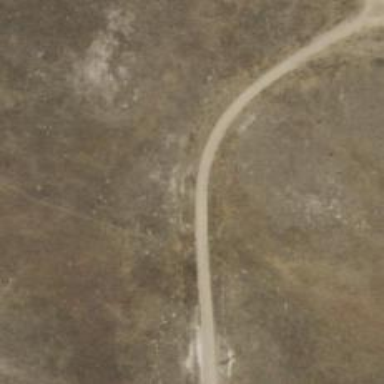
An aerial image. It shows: Road designated for service vehicles in wind farm area.